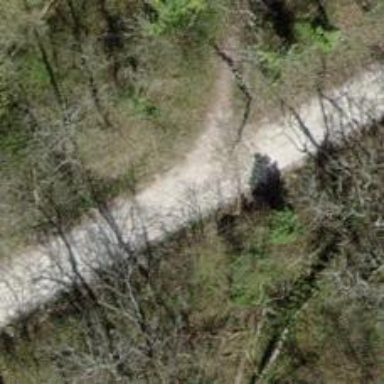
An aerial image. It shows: Unpaved track with grade2 surface.